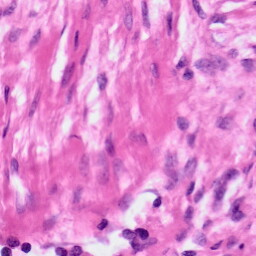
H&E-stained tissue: Ovarian